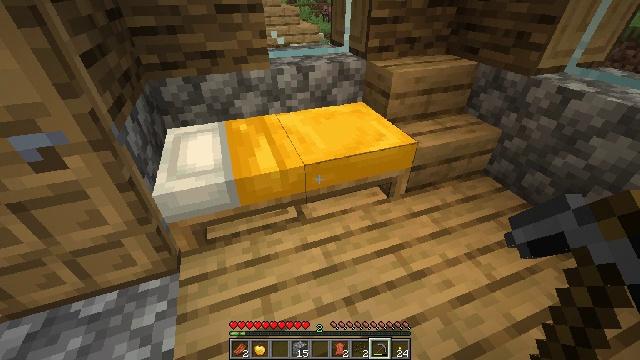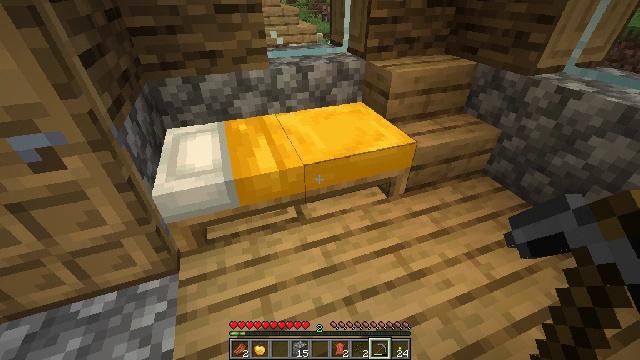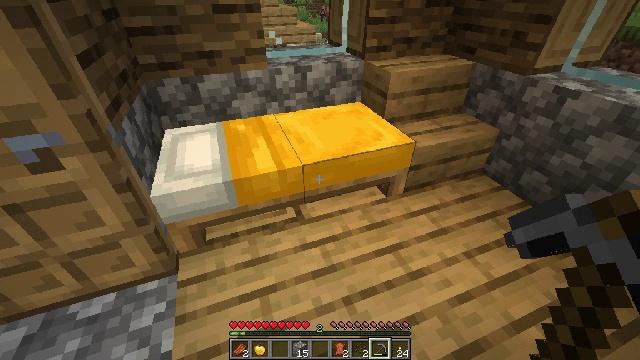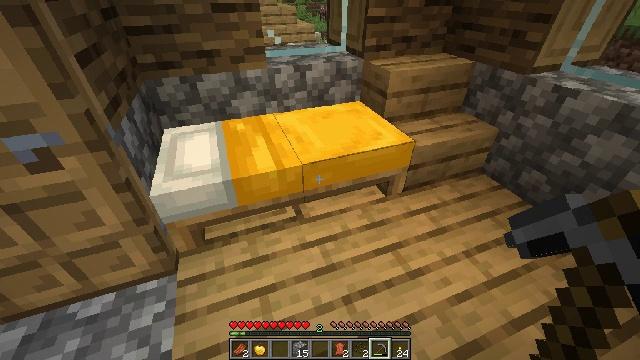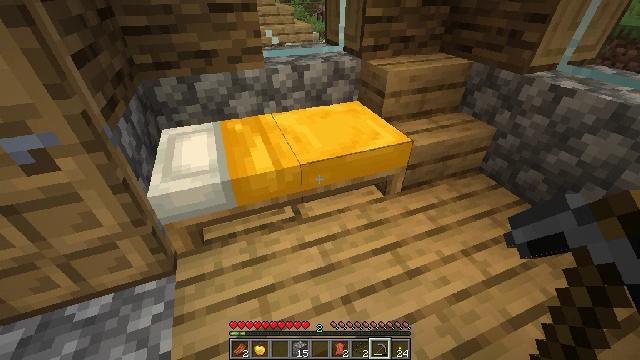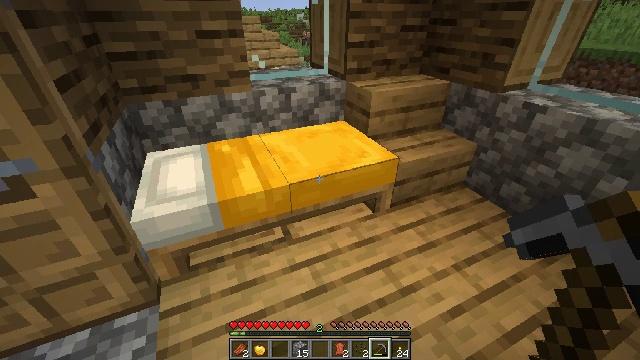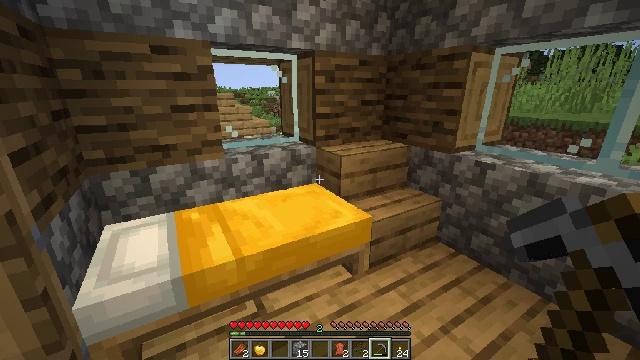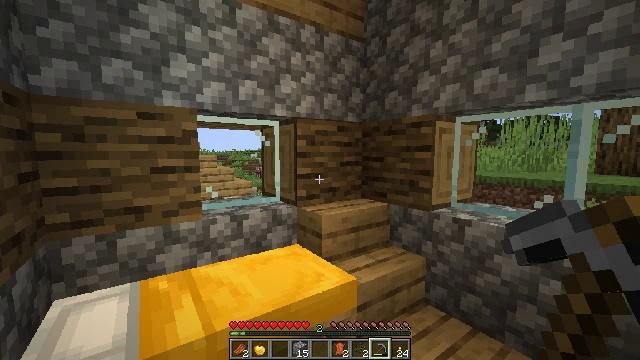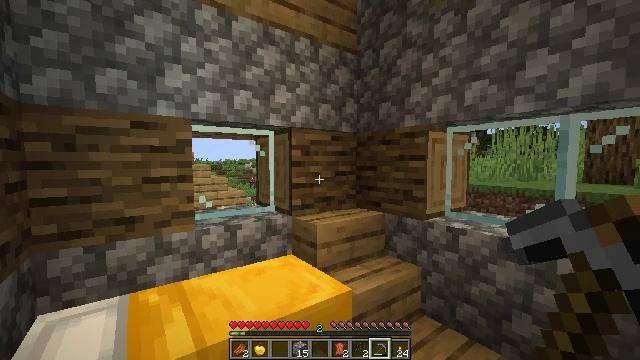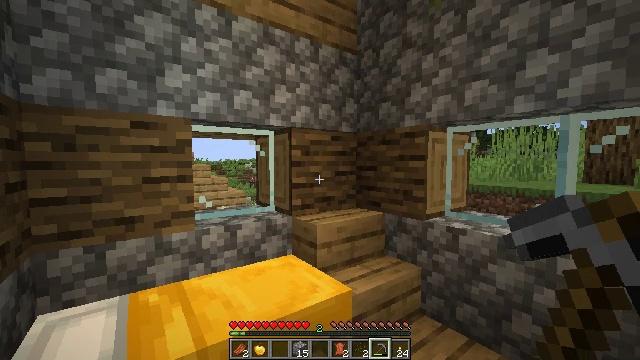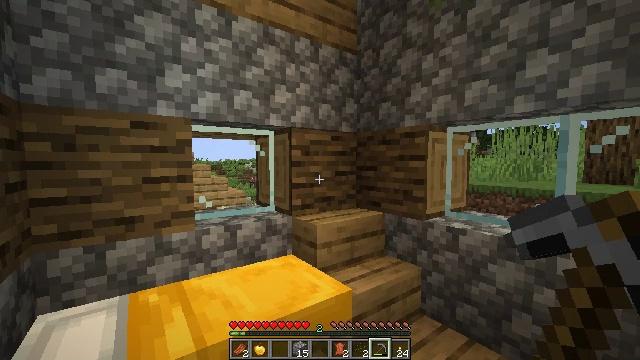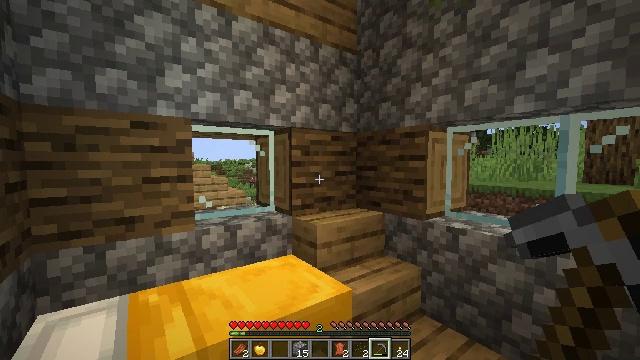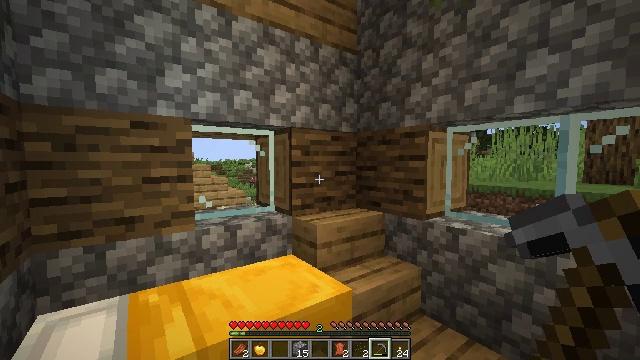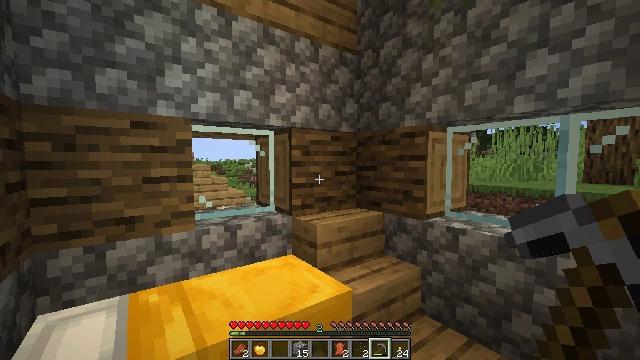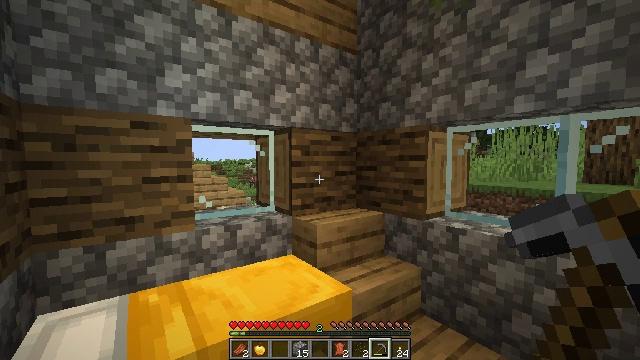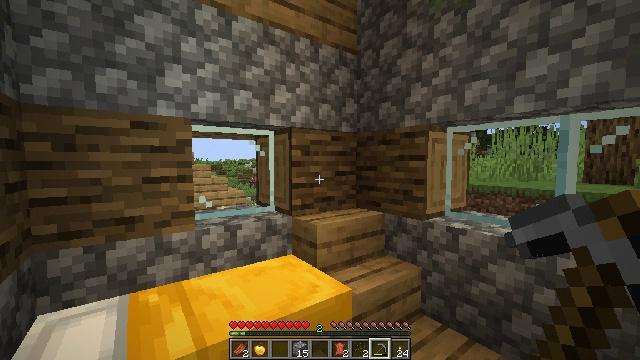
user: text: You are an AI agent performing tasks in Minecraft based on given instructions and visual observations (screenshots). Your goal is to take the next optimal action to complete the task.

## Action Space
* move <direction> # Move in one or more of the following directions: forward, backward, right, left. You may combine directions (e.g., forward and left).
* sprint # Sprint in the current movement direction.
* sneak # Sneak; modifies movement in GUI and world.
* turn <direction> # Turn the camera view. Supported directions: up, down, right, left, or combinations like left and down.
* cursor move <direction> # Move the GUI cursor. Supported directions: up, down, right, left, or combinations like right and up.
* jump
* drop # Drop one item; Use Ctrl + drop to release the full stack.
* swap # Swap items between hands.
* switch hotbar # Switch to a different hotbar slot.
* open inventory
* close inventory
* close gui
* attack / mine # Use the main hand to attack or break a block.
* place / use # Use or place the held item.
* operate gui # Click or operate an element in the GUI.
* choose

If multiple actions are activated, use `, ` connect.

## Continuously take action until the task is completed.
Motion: motion action
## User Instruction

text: Gather some oak stairs for reuse.
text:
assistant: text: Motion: no_op
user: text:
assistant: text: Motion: no_op
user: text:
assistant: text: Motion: no_op
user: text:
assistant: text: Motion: no_op
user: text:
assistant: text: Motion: turn right and up
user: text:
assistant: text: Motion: turn right and up
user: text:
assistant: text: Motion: turn right and up
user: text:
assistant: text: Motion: turn right and up
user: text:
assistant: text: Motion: no_op
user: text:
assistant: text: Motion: no_op
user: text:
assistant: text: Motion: no_op
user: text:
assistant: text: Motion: no_op
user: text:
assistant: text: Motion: no_op
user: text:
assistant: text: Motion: no_op
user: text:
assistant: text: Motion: no_op
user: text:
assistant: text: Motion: no_op
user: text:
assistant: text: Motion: no_op
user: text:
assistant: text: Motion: no_op
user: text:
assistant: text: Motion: no_op
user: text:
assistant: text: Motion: no_op
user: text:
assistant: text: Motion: no_op
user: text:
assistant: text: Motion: no_op
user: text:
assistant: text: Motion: no_op
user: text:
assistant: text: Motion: no_op
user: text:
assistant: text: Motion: no_op
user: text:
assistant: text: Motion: no_op
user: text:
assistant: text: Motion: no_op
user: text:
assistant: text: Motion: no_op
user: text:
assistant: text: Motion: turn right and up
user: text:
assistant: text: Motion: turn left and up